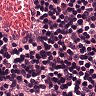
Metastatic tissue present: no